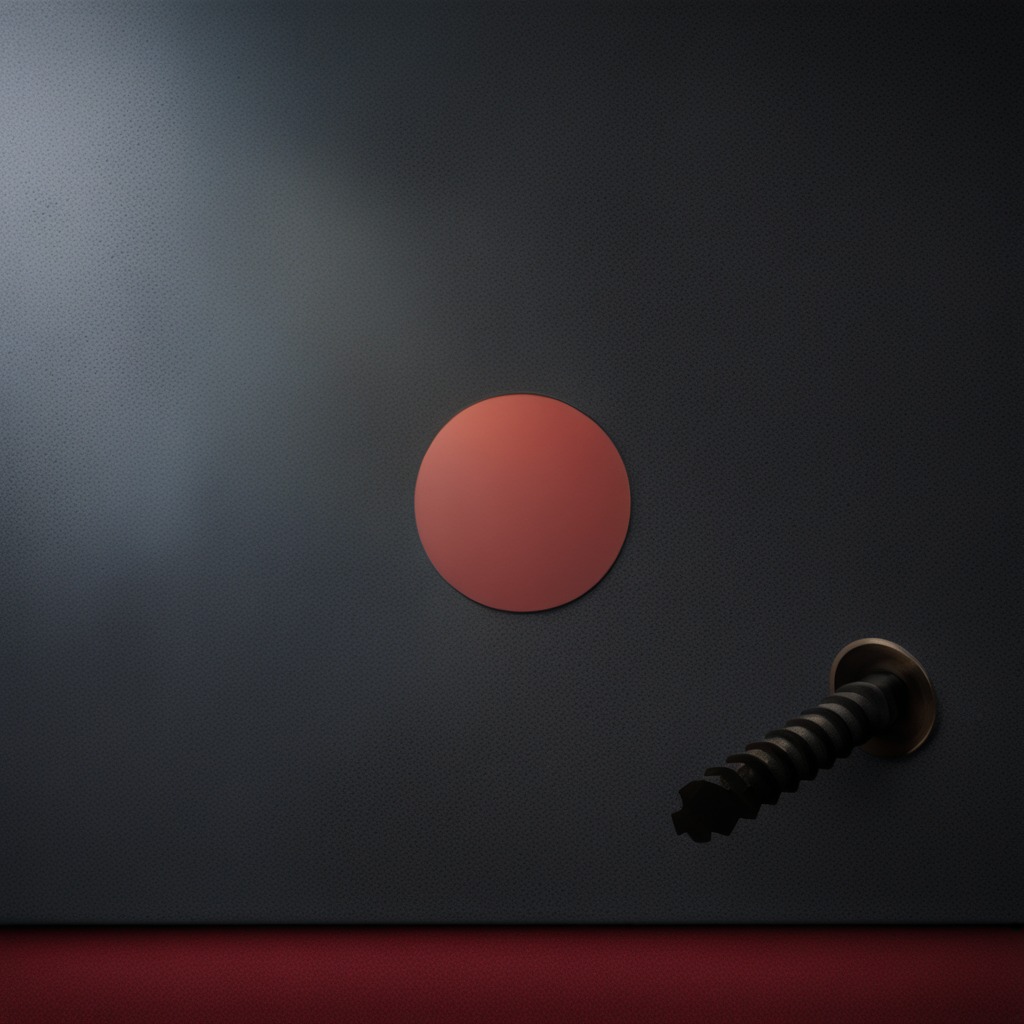
A metal screw is lying on a clean granite tabletop covered with a red rubber mat inside a workshop at night dim ambient light soft shadows worn but beneath the mat